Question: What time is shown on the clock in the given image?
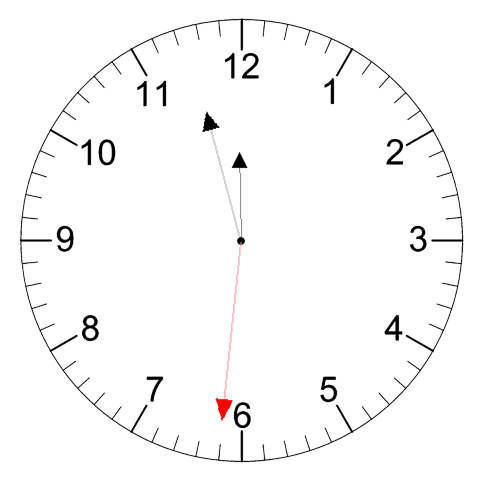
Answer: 11:57:31